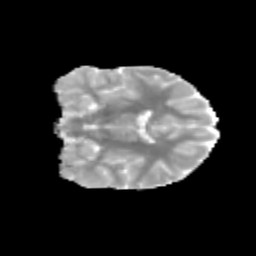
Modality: MD
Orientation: coronal
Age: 12
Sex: female
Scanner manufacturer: siemens
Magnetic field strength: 3 T
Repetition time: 3.8 s
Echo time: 0.07 s